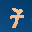
Label: 7